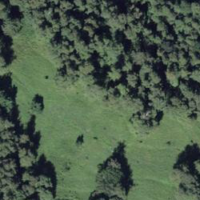
EUNIS habitat code: 44
Species observed at this site:
Arcyptera fusca